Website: lowes
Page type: receipt
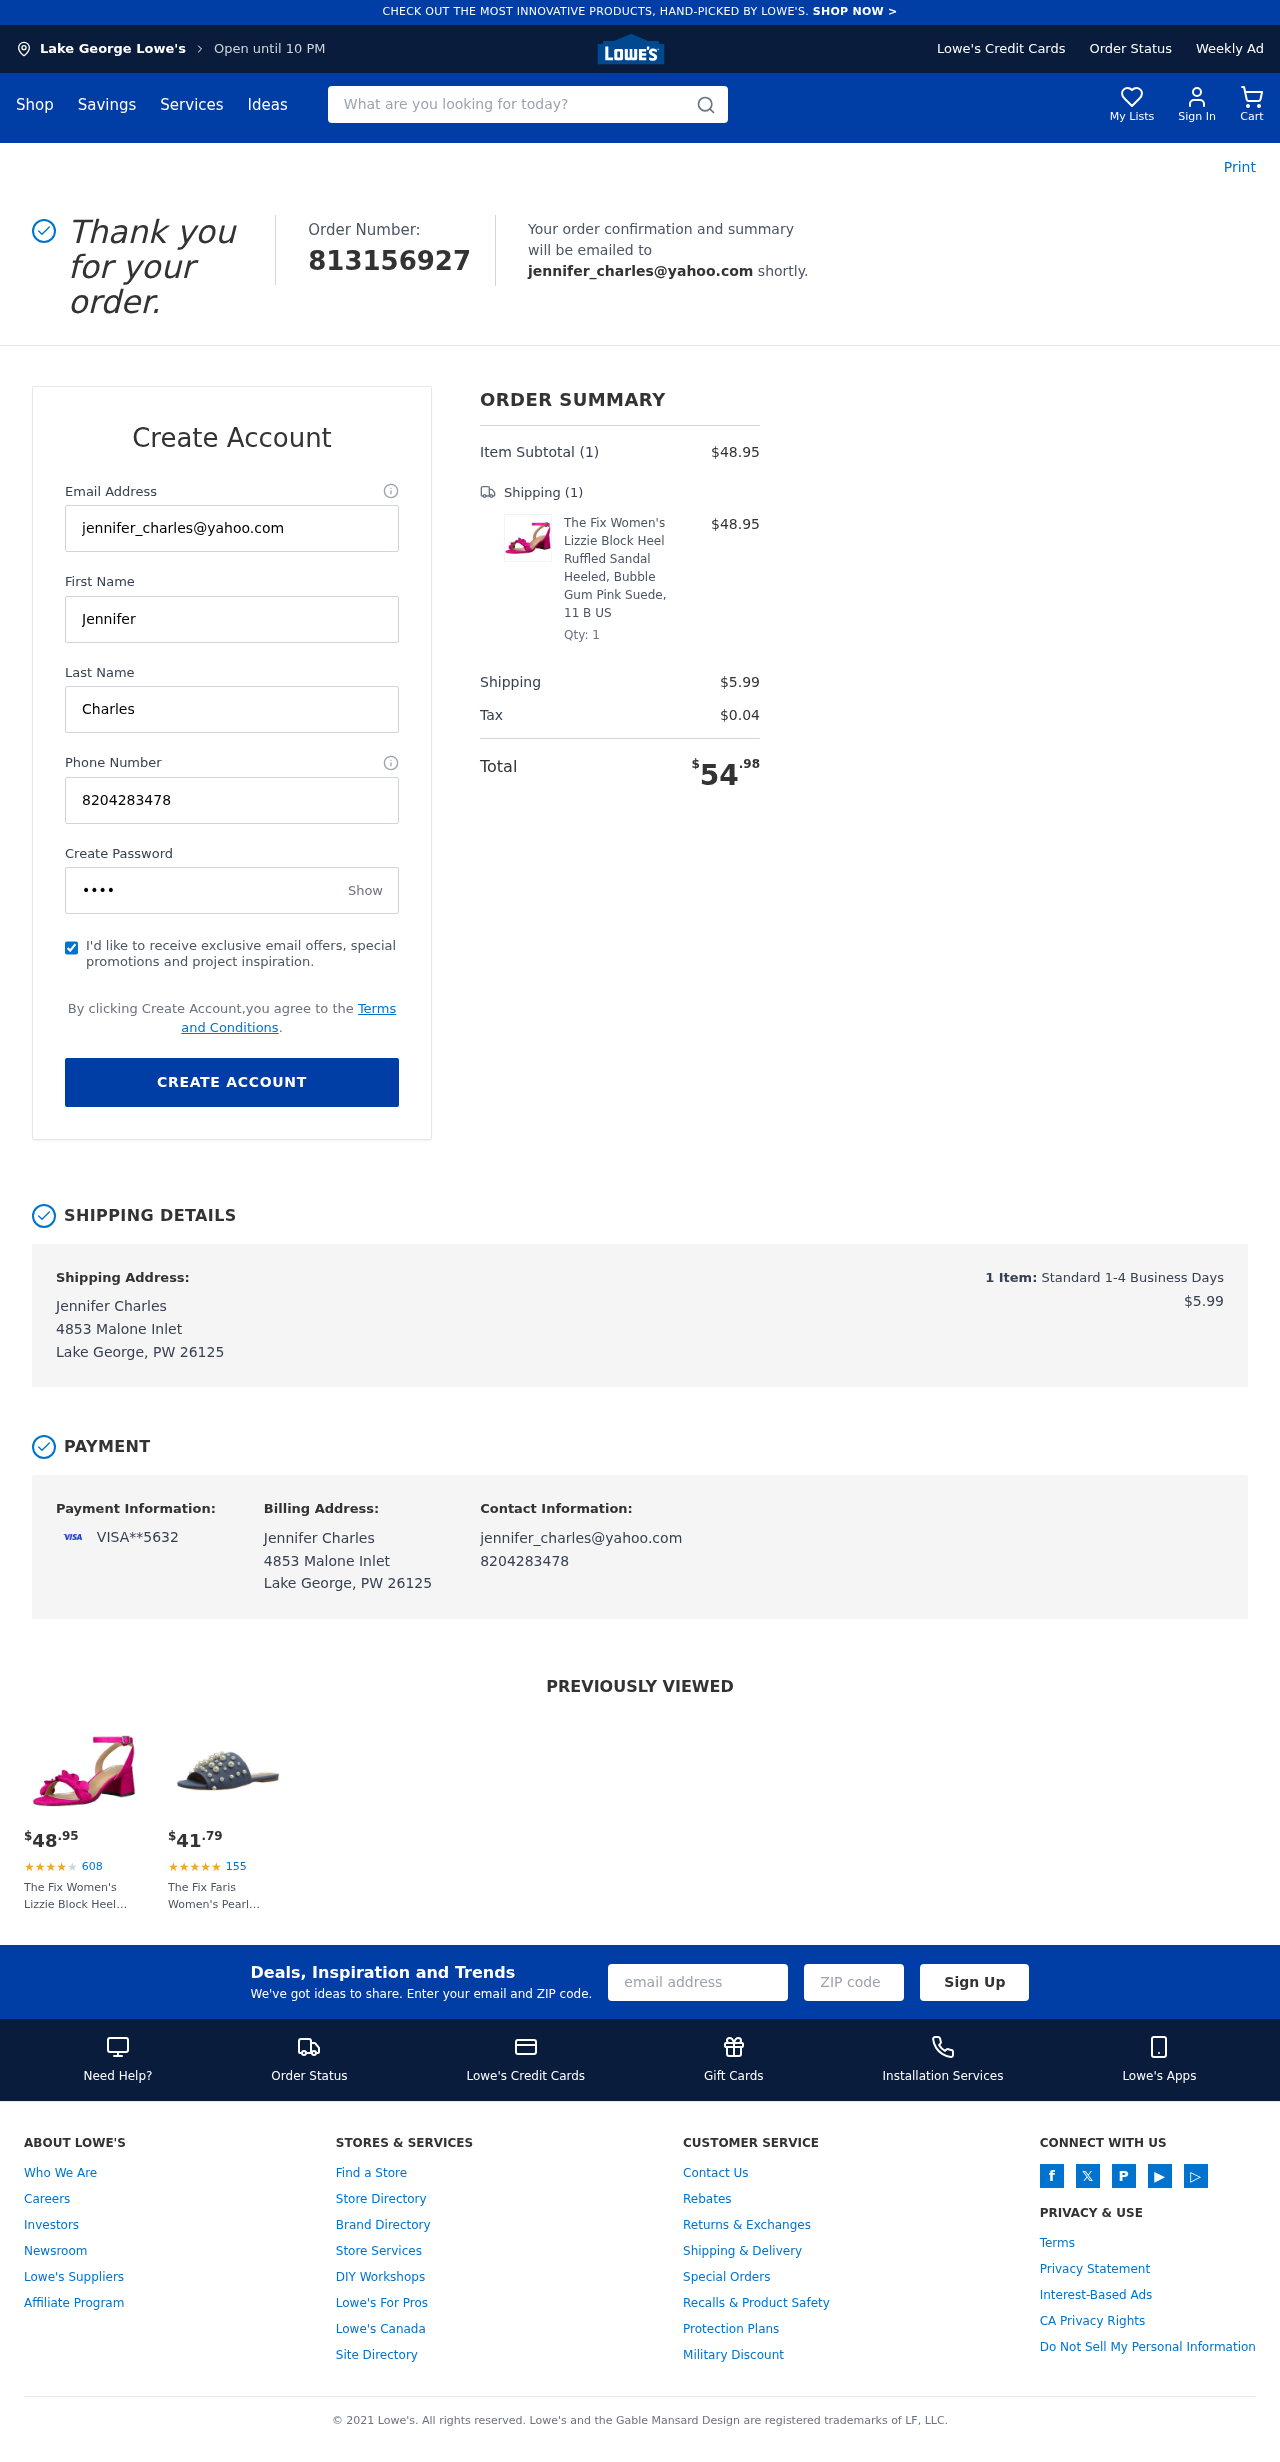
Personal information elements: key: PII_CARD_LAST4
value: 5632
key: PII_CARD_TYPE
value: VISA
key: PII_CITY
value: Lake George
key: PII_EMAIL
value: jennifer_charles@yahoo.com
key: PII_FULLNAME
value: Jennifer Charles
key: PII_PHONE
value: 8204283478
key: PII_STREET
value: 4853 Malone Inlet
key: PII_FIRSTNAME
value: Jennifer
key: PII_LASTNAME
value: Charles
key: PII_CITY_STATE_ZIP
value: Lake George, PW 26125
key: PII_FULLNAME2
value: Jennifer Charles
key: PII_FULLNAME3
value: Jennifer Charles
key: PII_FIRSTNAME2
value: Jennifer
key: PII_FIRSTNAME3
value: Jennifer
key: PII_LASTNAME2
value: Charles
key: PII_LASTNAME3
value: Charles
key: PII_FIRSTNAME_DERIVED
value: Jennifer
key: PII_LASTNAME_DERIVED
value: Charles
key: PII_FULLNAME_DERIVED
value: Jennifer Charles
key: PII_NAME_FULL_DERIVED
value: Jennifer Charles
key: PII_POSTCODE
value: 26125
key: PII_STATE_ABBR
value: PW
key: PII_STATE
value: PW
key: PII_POSTCODE_FULL
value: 26125
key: PII_CITY_STATE
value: Lake George, PW
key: PII_POSTCODE_NUMERIC
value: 26125
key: PII_LOGIN_USERNAME
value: jennifer_charles
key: PII_EMAIL2
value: jennifer_charles@yahoo.com
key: PII_EMAIL3
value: jennifer_charles@yahoo.com
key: PII_LOGIN_USERNAME2
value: jennifer_charles
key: PII_LOGIN_USERNAME3
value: jennifer_charles
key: PII_PHONE_LINE
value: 3478
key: PII_PHONE_SUFFIX
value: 3478
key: PII_PHONE2
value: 8204283478
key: PII_PHONE3
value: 8204283478
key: PII_PHONE_NUMERIC
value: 8204283478
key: PII_PHONE_LINE_NUMERIC
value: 3478
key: PII_PHONE_SUFFIX_NUMERIC
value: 3478
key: PII_PHONE2_NUMERIC
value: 8204283478
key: PII_PHONE3_NUMERIC
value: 8204283478
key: PII_PHONE_DIGITS
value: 8204283478
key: PII_PHONE_LAST4
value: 3478
Product elements: key: PRODUCT1_NAME
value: The Fix Women's Lizzie Block Heel Ruffled Sandal Heeled, Bubble Gum Pink Suede, 11 B US
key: PRODUCT1_PRICE
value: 48.95
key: PRODUCT1_QUANTITY
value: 1
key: PRODUCT2_NAME
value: The Fix Faris Women's Pearl Sandal -  -
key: PRODUCT2_NUM_RATINGS
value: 155
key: PRODUCT2_PRICE
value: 41.79
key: PRODUCT1_PRICE2
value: $48.95
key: PRODUCT1_RATING2
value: ★
★
★
★
★
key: PRODUCT1_NUM_RATINGS2
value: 608
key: PRODUCT1_NAME2
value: The Fix Women's Lizzie Block Heel Ruffled Sandal Heeled, Bubble Gum Pink Suede, 11 B US
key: PRODUCT2_RATING
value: ★
★
★
★
★
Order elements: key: ORDER_ID
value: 813156927
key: ORDER_NUM_ITEMS
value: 1
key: ORDER_SUBTOTAL
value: $48.95
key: ORDER_NUM_ITEMS2
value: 1
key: ORDER_SHIPPING_COST
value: $5.99
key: ORDER_TAX
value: $0.04
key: ORDER_TOTAL
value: $54.98
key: ORDER_NUM_ITEMS3
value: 1
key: ORDER_SHIPPING_COST2
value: $5.99
Search elements: key: HEADER_SEARCH
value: What are you looking for today?